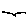
Label: bird